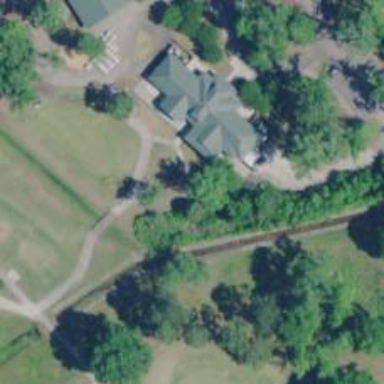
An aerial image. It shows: Path used for both walking and golf.